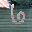
Label: 6